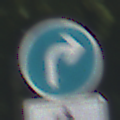
Verkehrszeichen: VorgeschriebeneFahrtrichtungRechts
Zusatzzeichen unten: EinspurigeFahrzeugeFrei3
Umgebung: Outdoor, RoadRail
Tageszeit: Midday
Wetter: Clear
Licht: Natural
Jahreszeit: NotSpecified
Kontrast: HighContrast